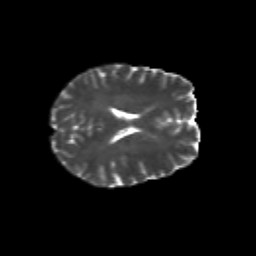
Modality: T2w
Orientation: axial
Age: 42
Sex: female
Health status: healthy
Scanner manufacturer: siemens
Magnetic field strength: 3 T
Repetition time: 10.8 s
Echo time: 0.082 s